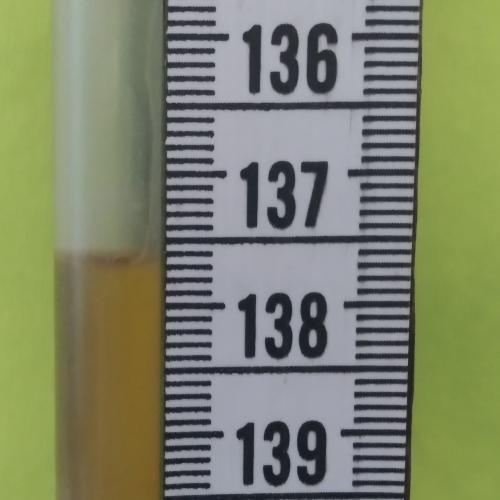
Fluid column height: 137.6 cm